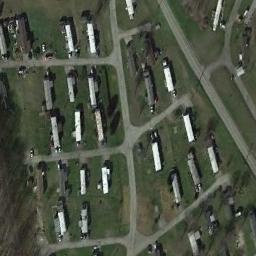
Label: mobile_home_park